Question: # Update 2022-08-12
I re-thought about it and realized I was overcomplicating it. I found the best way to enhance this system is by using good old information retrieval techniques ie using 'location' of a word in a sentence and 'ranking' queries to display best hits. The approach is illustrated in this following picture.
<URL>
---
# Update 2015-10-15
Back in 2012, I was building a personal online application and actually wanted to re-invent the wheel because am curious by nature, for learning purposes and to enhance my algorithm and architecture skills. I could have used apache lucene and others, however as I mentioned I decided to build my own mini search engine.
So is there really no way to enhance this architecture except by using available services like elasticsearch, lucene and others?
---
# Original question
I am developing a web application, in which users search for specific titles (say for example : book x, book y, etc..) , which data is in a relational database (MySQL).
I am following the principle that each record that was fetched from the db, is cached in memory , so that the app has less calls to the database.
I have developed my own mini search engine , with the following architecture:
This is how it works:
- -
- - -
The system works fine, however I have main issues, that i couldn't find a good solution for (been trying for the past month):
if you check point (b) , case where no query "history" is found and it has to use the statement : this process becomes consuming when the query matches numerous records in the database (instead of one or two):
- - -
The application allows users to add themselves new records, that can be used by other users logged in the to application.
However to achieve this, inverted index map and table "queries" have to be updated so that in case any old query matches to the new word. For example if a record "woodX" is being added, still the old query "wood" does map to it. So in order to re-hook query "wood" to this new record, here is what i am doing now:
- - -
--> Thus now if a remote user searches "wood" it will get from : wood and woodX
The here is also . Matching all query histories (in table queries) with the newly added word takes a lot of time (the more matching queries, the more time). Then the in memory update also takes a lot of time.
What i am of doing to fix this time issue, is to return the desired results to the user , then let the application POST an call with the required data to achieve all these UPDATE tasks. But i am not sure if this is a bad practice or an unprofessional way of doing things?
So for the past month ( a bit more) i tried to think of the best optimization/modification/update for this architecture, but I am not an expert in the document retrieval field (actually its my first mini search engine ever built).
I would appreciate any feedback or guidance on what i should do to be able to achieve this kind of architecture.
Thanks in advance.
- -
---
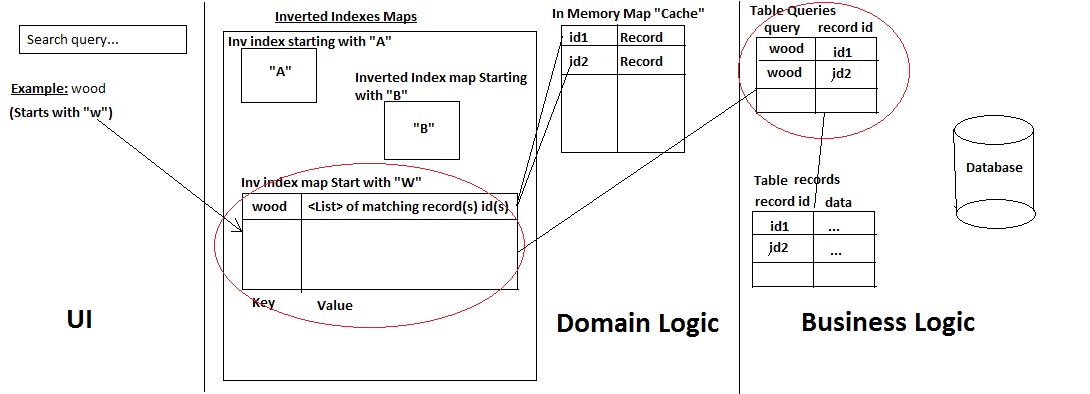
Answer: I would strongly recommend Sphinx Search Server, wchich is best optimized in full-text searching. Visit <URL>.
It's designed to work with MySQL, so it's an addition to Your current workspace.